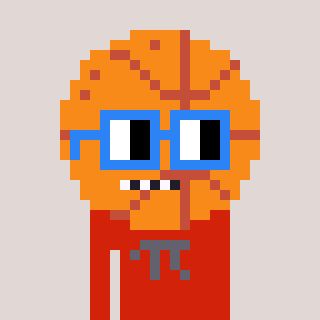
a pixel art character with square blue glasses, a basketball-shaped head and a red-colored body on a warm background